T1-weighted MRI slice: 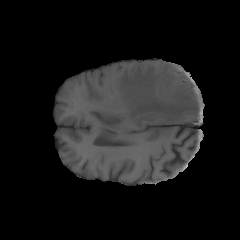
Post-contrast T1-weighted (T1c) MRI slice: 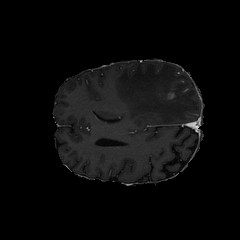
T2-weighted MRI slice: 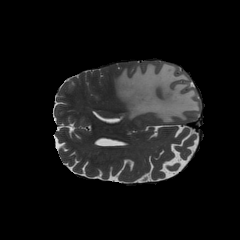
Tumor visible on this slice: yes